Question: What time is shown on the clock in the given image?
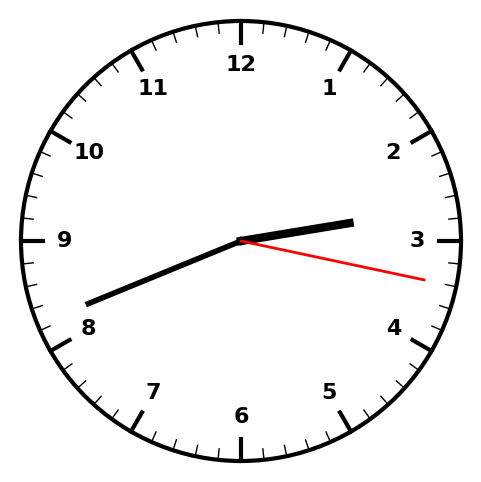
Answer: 02:41:17